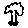
Label: tree